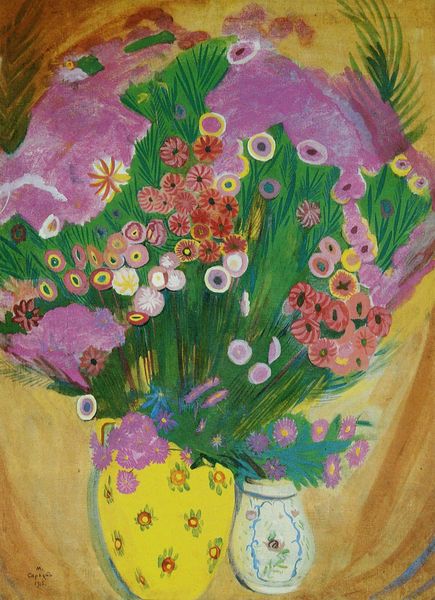
Titel: Asiatische Blumen
Künstler: Martiros Sarjan
Standort: St. Petersburg
Institution: Russisches Museum
Schlagwörter: blau, blätter, mann, weiß, gelb, grün, ocker, blumen, braun, bunt, frau, männer, orange, blüten, rot, beige, muster, bild, signatur, zweige, kind, rosa, kinder, skulptur, stilleben, vase, blumenvase, moderne, abstrakt, farben, hellbraun, lila, violett, linien, sigantur, strauss, vasen, farn, klimt, foto, form, mohn, kreisförmig, bauchig